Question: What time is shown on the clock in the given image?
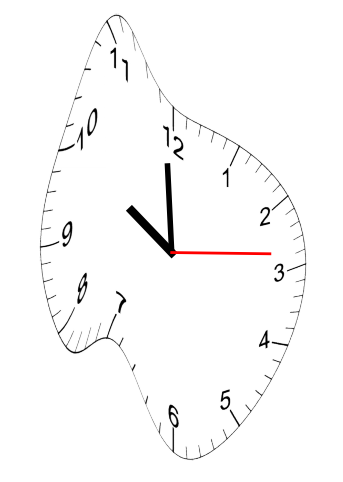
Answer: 09:59:14